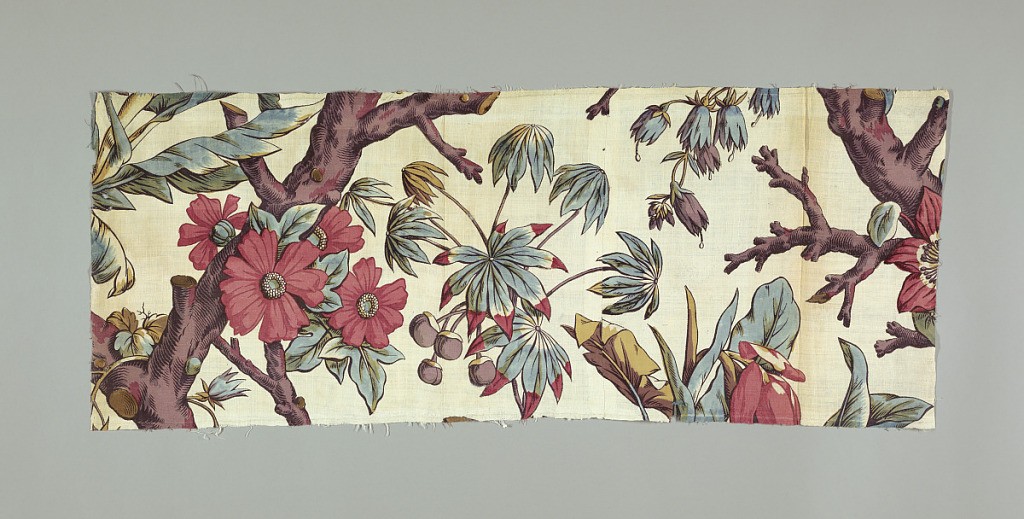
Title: Textile
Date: late 18th century
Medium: cotton Technique: block printed (2 reds, 2 purples, yellow, brown and blue) on plain weave foundation
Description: Part of a design of tree trunk and large scale flowers. Two pieces (each with a selvedge) seamed.